Question: how to create user authentication in php just the same way when we try to login to a router.

when i enter the url for example www.example.com/portal there should be a prompt like the above image asking username and password.
what type of authentication is this. how to code that in php.
NOTE: i have to full control of the server that i run. so is there any special module that needs to be installed i can do that.
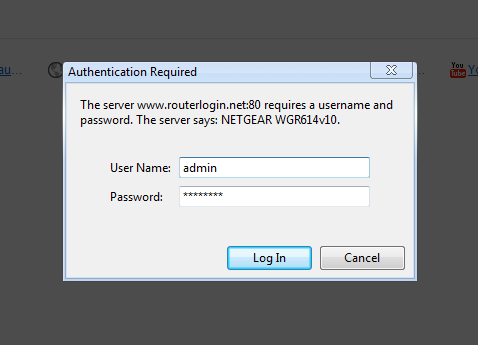
Answer: This is called Basic Auth. See this example from the documentation:
'''
<?php
if (!isset($_SERVER['PHP_AUTH_USER'])) {
header('WWW-Authenticate: Basic realm="My Realm"');
header('HTTP/1.0 401 Unauthorized');
echo 'Text to send if user hits Cancel button';
exit;
} else {
echo "<p>Hello {$_SERVER['PHP_AUTH_USER']}.</p>";
echo "<p>You entered {$_SERVER['PHP_AUTH_PW']} as your password.</p>";
}
?>
'''
<URL>
Essentially, you send the right headers with the status code of 401 Unauthorized. the browser sees this along with your 'WWW-Authenticate' header and prompts the user for you. Once this is done, you are able to see the username and password in '$_SERVER['PHP_AUTH_USER']' as well as '$_SERVER['PHP_AUTH_PW']'.
You should know though that if you are using basic auth, the username/password are sent plaint-text. You must use HTTPS if you want any sort of security. Also, depending on your application, you will see that there is no way to effectively "log out". Most browsers remember the username/password for the entire session, and send it with every subsequent request.